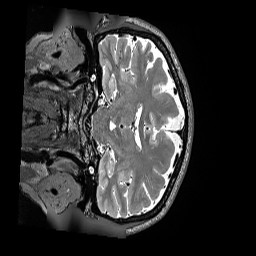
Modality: T2w
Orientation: coronal
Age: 47
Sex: male